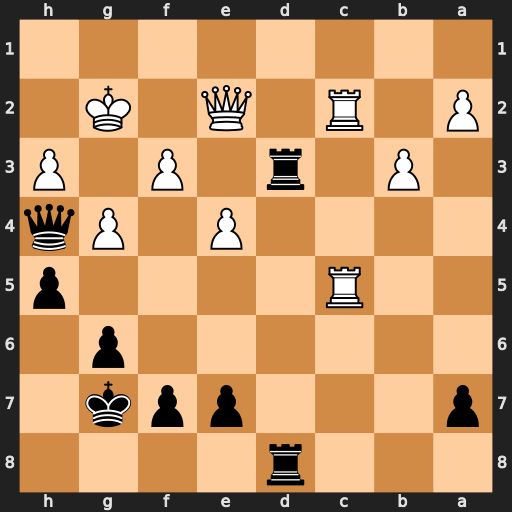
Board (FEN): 3r4/p3ppk1/6p1/2R4p/4P1Pq/1P1r1P1P/P1R1Q1K1/8
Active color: b
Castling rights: -
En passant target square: -
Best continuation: hxg4 hxg4 Rd1